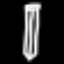
Label: pencil